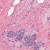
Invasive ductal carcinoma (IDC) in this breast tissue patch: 0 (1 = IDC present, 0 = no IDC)